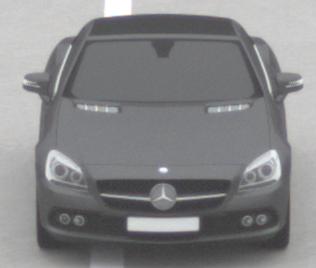
Make: Mercedes-Benz
Model: SLK 200
Detailed model: SLK-Class (172)
Model produced from: 2011/03
Model produced until: 2015/04
Doors: 2
Color: gray
Road condition: dry road
Daytime: midday
Contrast: low contrast